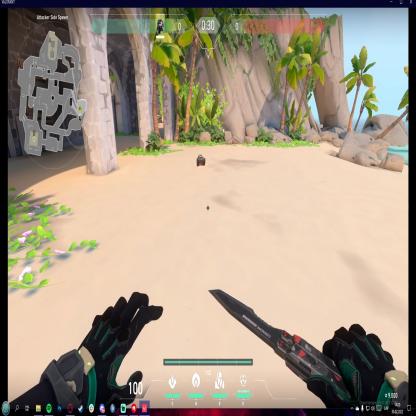
Label: dropped spike